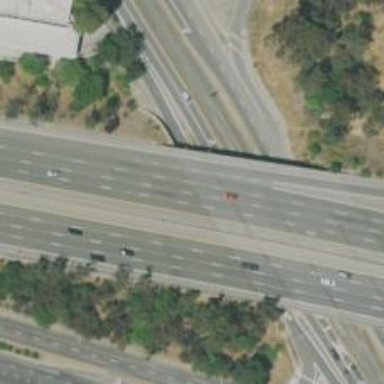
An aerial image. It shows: Bridge over motorway.